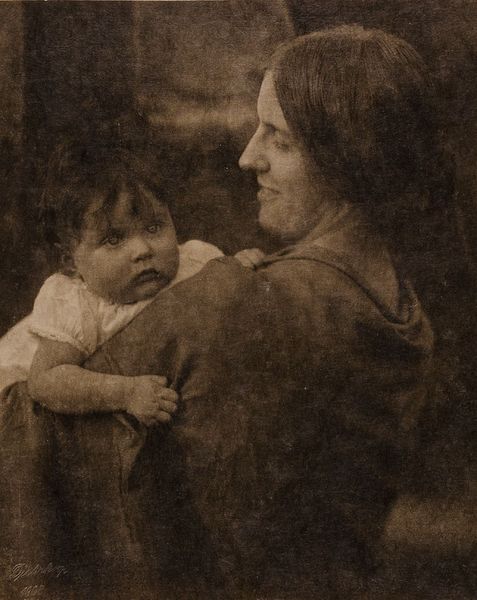
Titel: Frau Ernst Wiemann
Künstler: Minya Diez-Dührkoop
Standort: Hamburg
Institution: Museum für Kunst und Gewerbe Hamburg
Schlagwörter: frau, kind, mutter, papier, baby, foto, fotografie, photographie, doppelbildnis, doppelportrait, photo, karton, lichtbild, bildwerke, angewandte und bildende kunst, hessische systematik, säugling, porträtfotografie, porträtphotographie, platindruck, platinotypie, doppelporträt, getont